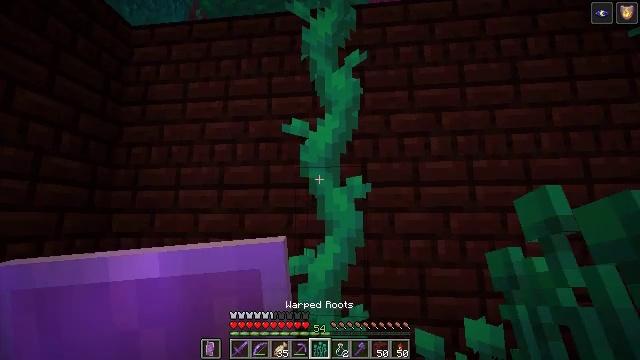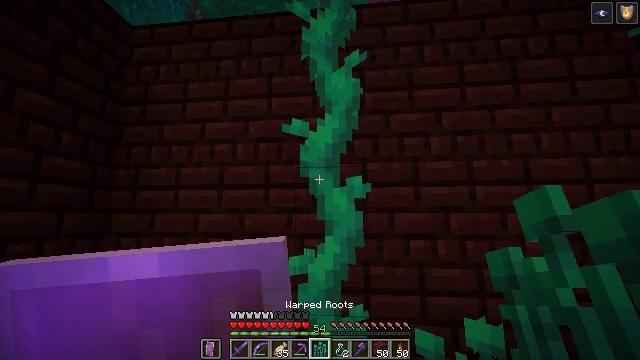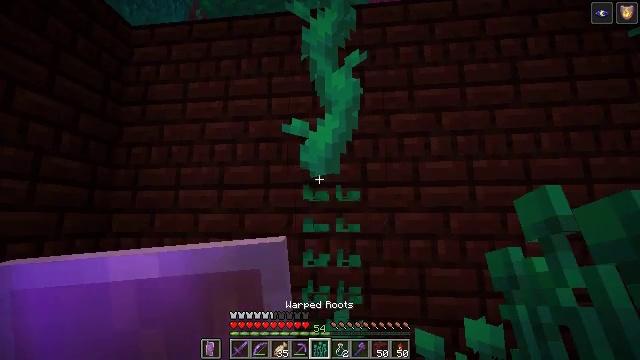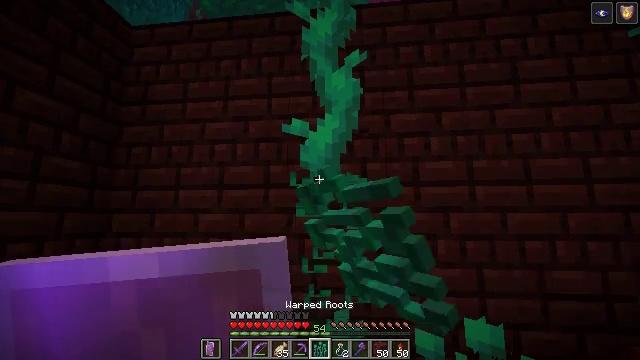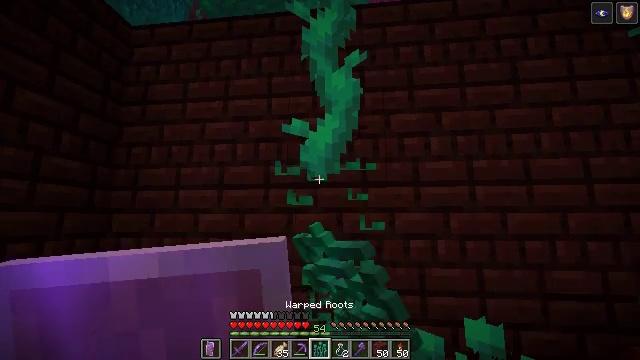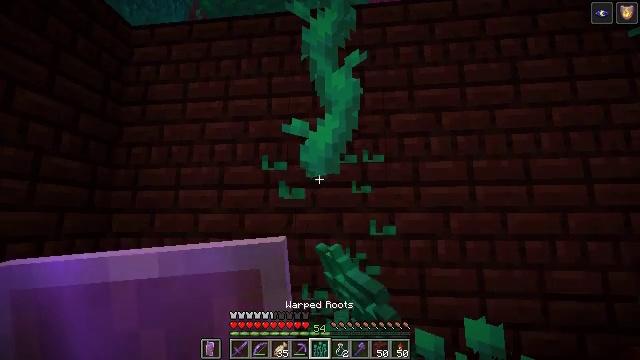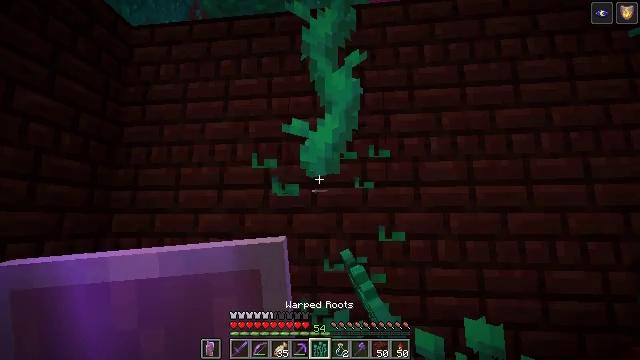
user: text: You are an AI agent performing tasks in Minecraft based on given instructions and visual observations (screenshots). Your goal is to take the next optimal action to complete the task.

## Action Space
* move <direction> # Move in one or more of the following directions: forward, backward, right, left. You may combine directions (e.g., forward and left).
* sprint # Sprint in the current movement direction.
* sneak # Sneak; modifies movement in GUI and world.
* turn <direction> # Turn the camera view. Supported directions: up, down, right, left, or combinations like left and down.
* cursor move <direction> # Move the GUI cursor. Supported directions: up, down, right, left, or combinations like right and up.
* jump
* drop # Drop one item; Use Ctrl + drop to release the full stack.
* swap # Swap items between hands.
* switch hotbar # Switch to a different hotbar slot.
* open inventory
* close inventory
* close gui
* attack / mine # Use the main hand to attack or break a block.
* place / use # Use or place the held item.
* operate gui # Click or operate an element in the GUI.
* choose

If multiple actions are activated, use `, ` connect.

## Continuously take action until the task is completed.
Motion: motion action
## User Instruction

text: Break the twisting vines for resources.
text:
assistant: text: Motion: no_op
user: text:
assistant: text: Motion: attack / mine
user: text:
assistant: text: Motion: attack / mine
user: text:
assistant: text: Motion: attack / mine
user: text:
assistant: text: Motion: attack / mine
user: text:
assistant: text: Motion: no_op
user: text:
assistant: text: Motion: no_op